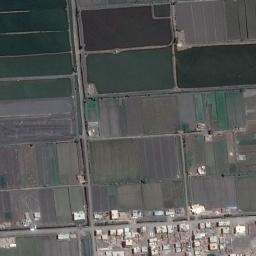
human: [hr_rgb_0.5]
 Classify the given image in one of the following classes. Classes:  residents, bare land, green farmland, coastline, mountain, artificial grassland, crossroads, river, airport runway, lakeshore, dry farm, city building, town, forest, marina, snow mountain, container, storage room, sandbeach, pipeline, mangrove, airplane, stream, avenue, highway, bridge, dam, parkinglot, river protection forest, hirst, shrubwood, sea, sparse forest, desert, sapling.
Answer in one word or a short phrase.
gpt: green farmland